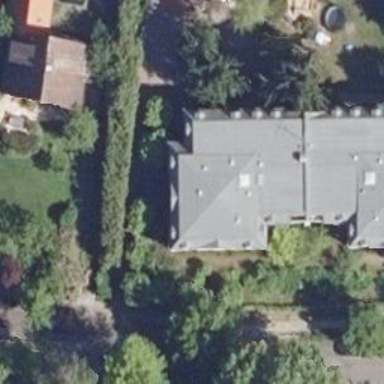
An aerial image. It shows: Hipped-roof building with apartments.